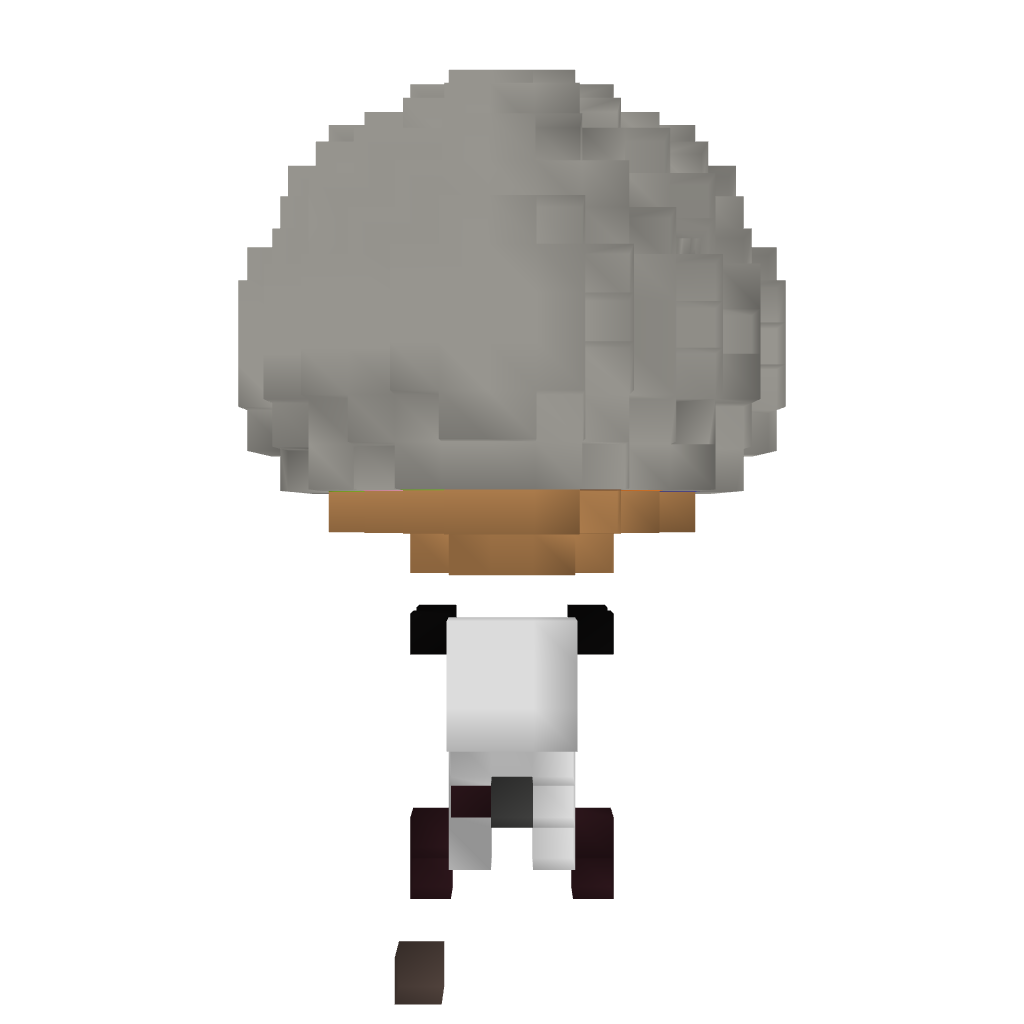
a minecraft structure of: Gumball Machine